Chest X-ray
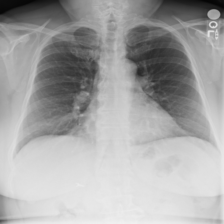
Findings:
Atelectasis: negative
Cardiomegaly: negative
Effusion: negative
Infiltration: negative
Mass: negative
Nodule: positive
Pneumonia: negative
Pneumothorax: negative
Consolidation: negative
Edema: negative
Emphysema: negative
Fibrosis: negative
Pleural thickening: negative
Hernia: negative